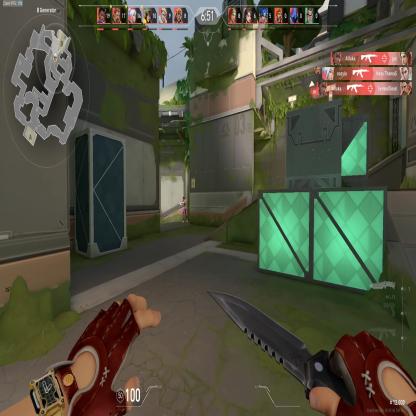
Label: enemy